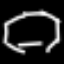
Label: octagon